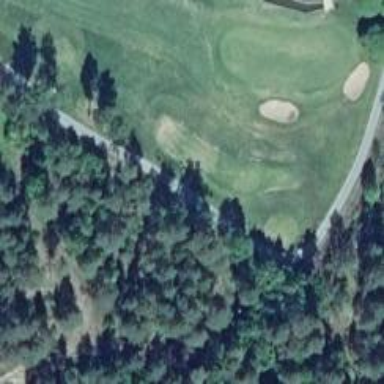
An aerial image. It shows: Golf cartpath that is also road path.